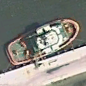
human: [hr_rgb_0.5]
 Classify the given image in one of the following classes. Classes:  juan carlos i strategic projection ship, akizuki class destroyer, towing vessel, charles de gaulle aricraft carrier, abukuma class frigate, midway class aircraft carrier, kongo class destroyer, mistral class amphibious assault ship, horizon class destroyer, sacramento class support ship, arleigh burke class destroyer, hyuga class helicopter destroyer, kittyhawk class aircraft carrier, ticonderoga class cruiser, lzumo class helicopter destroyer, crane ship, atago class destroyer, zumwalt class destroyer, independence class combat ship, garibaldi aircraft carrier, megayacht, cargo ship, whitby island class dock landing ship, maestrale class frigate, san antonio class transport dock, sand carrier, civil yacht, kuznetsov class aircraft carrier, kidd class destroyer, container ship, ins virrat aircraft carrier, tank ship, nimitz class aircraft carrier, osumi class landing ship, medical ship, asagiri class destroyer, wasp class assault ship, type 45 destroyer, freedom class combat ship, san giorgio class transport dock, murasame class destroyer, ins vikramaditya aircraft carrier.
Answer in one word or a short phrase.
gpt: Towing vessel